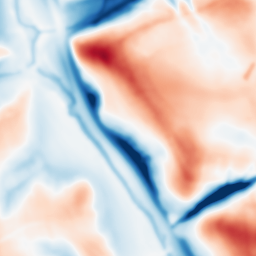
Category: multiscale
Decomposition family: dog
Decomposition parameters: sigma_low: 2
sigma_high: 20
Upsampling method: edge_directed
Upsampling parameters: scale: 4
Upsampling scale: 4